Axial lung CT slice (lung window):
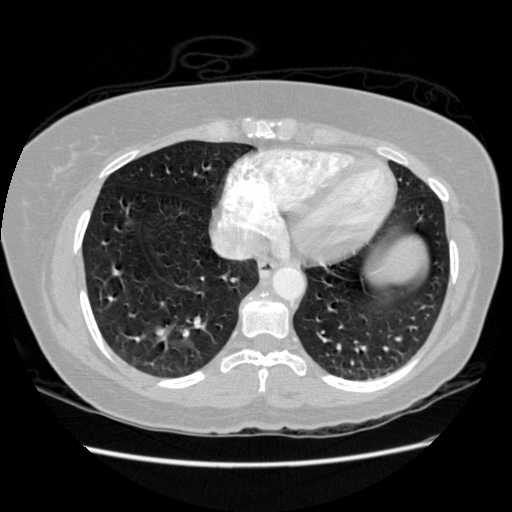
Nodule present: no